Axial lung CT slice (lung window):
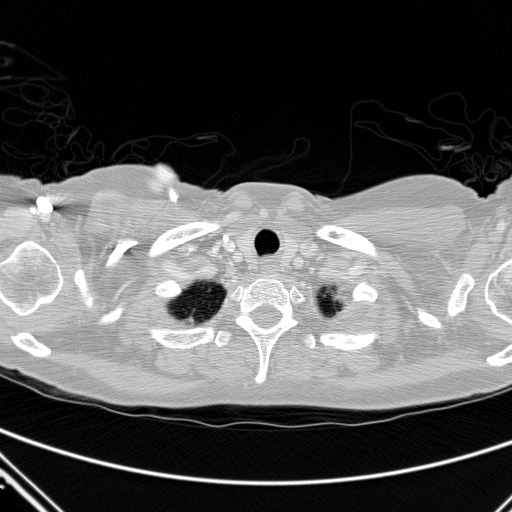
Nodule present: no